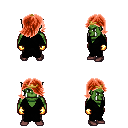
a pixel art fantasy rpg character, male body template, orc, green skin, black robe, gold greaves, red swoop hairstyle, gold tiara, gold gloves, maroon shoes, four views (front, back, left, right), 2x2 character sprite sheet, small pixel art, hard edges, no anti-aliasing